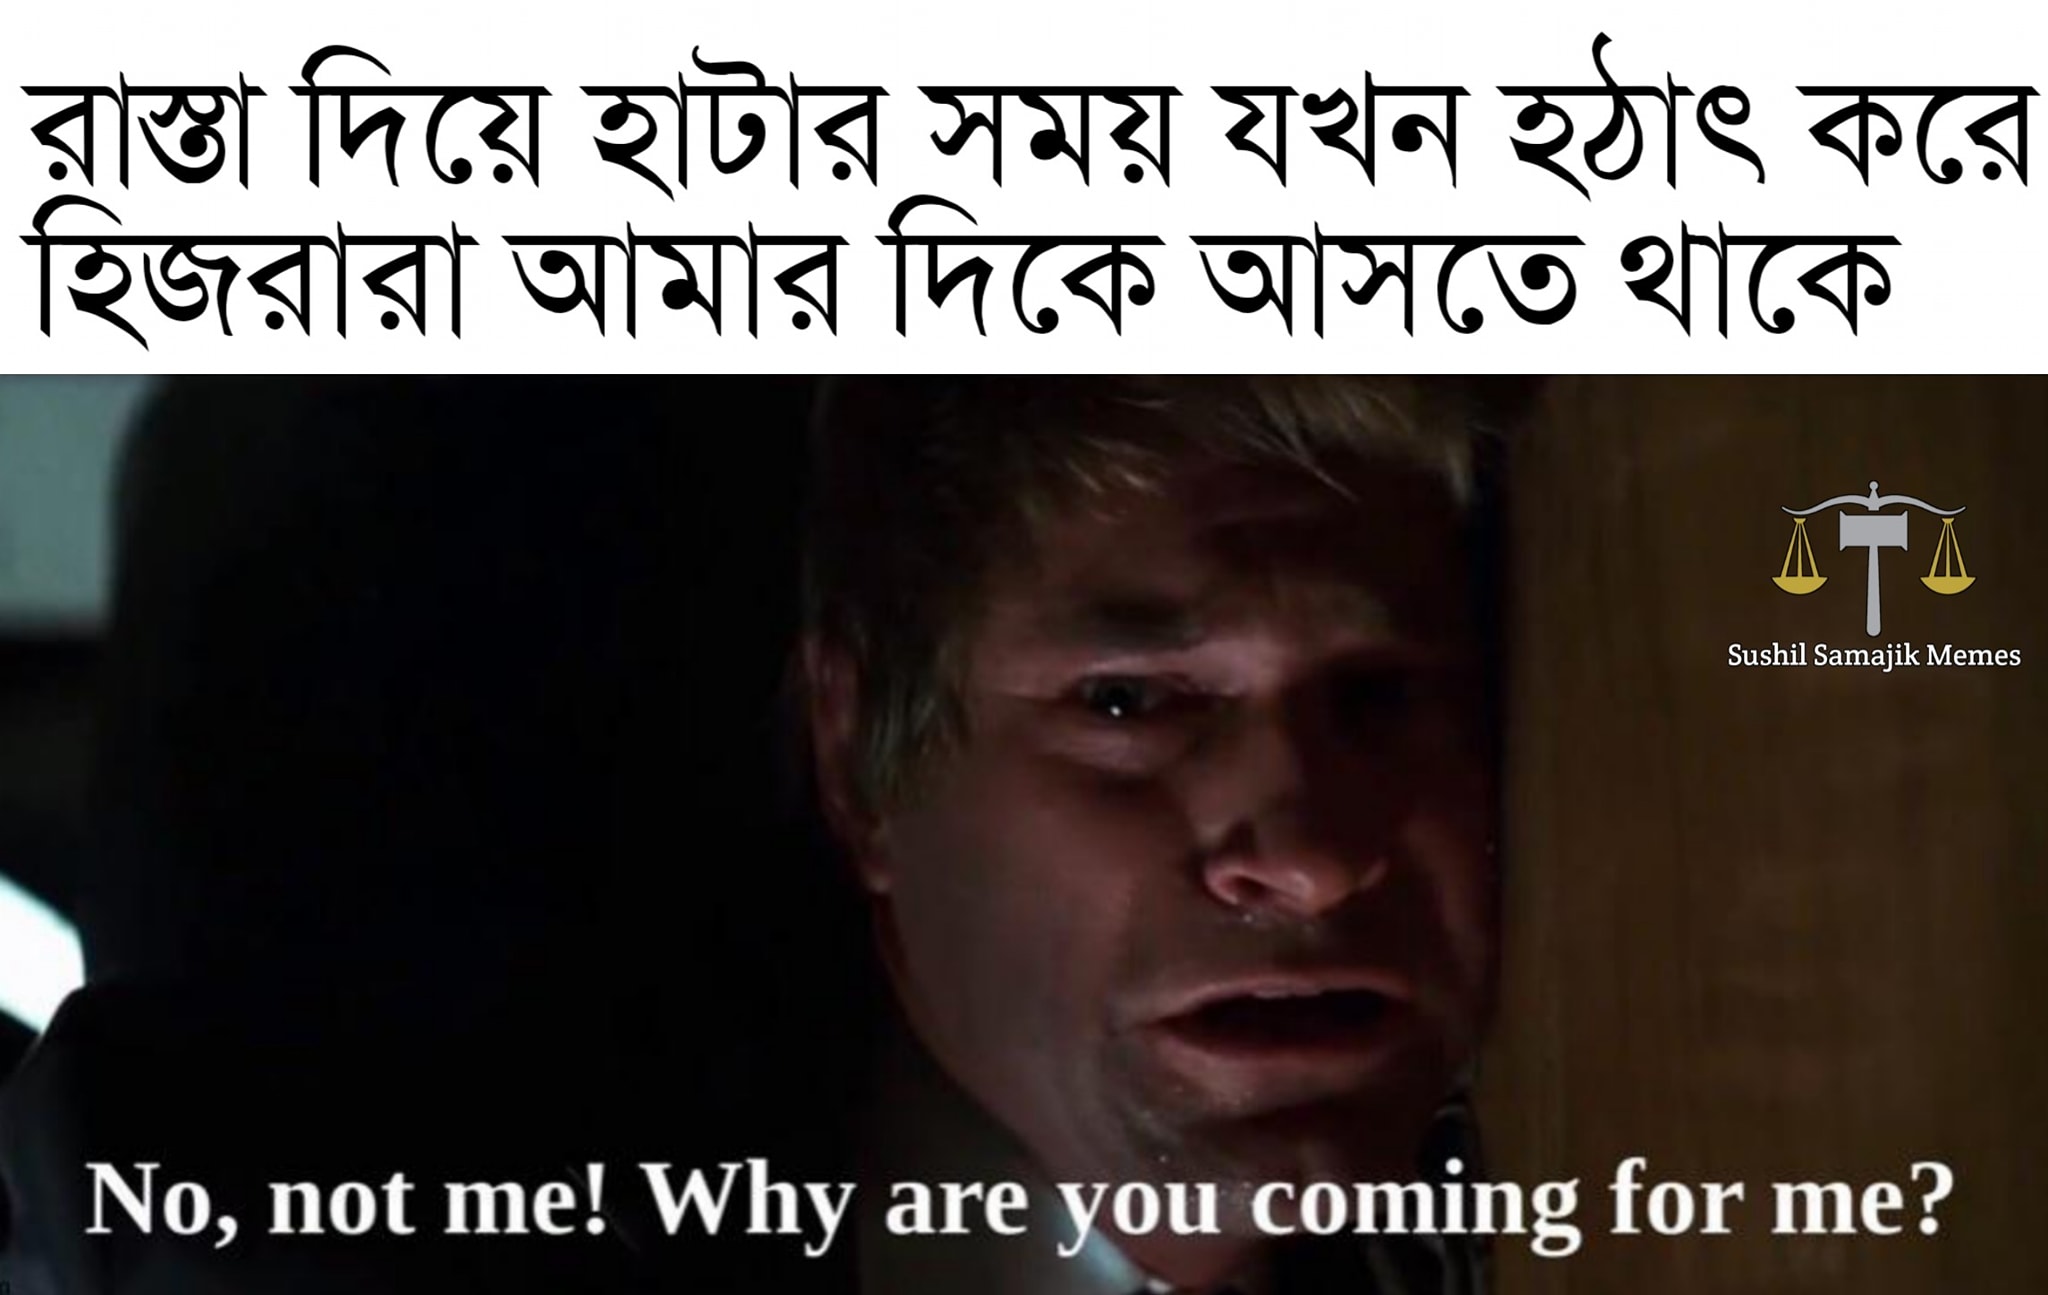
Caption: রাস্তা দিয়ে হাটার সময় যখন হঠাত করে হিজরারা আমার দিকে আসতে থাকে    No , not me !  Why are you coming for me ?
Label: non-hate